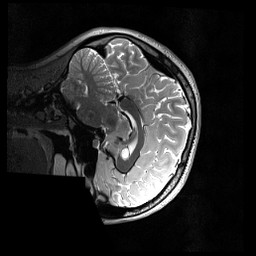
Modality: T2w
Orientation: sagittal
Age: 22
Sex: female
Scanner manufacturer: siemens
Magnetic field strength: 3 T
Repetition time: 3.2 s
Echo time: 0.565 s